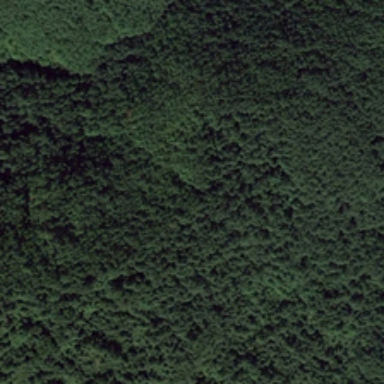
Many green trees form a piece of green forest .